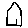
Label: house